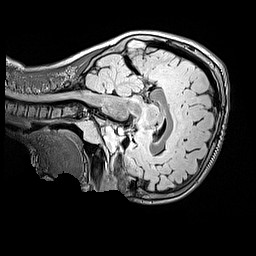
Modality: FLAIR
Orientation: sagittal
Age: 9
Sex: male
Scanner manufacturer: siemens
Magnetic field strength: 3 T
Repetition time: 5 s
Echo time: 0.388 s